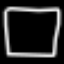
Label: square